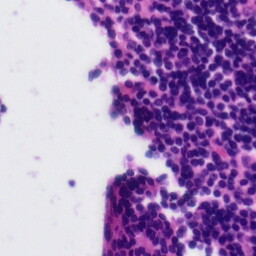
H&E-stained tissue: Tonsil